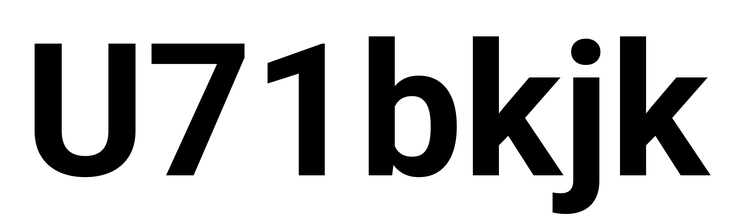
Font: Roboto_Bold